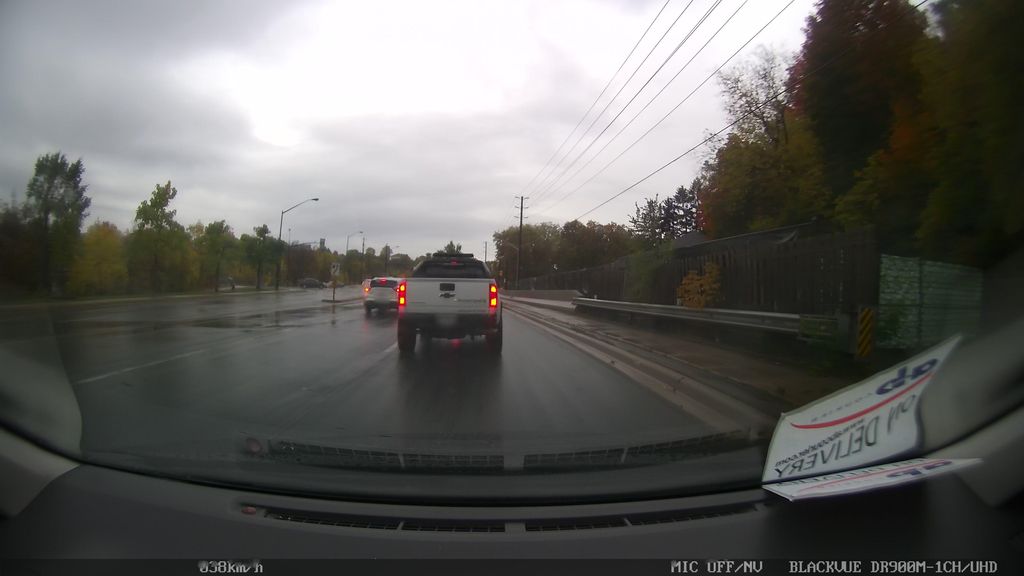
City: toronto